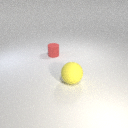
large yellow rubber sphere to the right of small red rubber cylinder